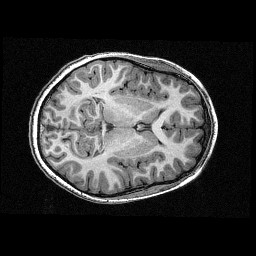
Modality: T1w
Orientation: axial
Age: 9
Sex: male
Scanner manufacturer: siemens
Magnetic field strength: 3 T
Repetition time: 2.3 s
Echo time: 0.00336 s